Question: I'm stumped. I have a form that is dynamically populated from the results of a mysql query. Depending on how many rows are returned,
the procedure will add a div for each row, and populate each div with a questionaire. Initially each div is hidden, and for each div
there is a toggle button, and a description of the contents of that record in the mysql table.
Each div is dynamically assigned an id, such as "ACH" plus the index number of the record returned from the mysql query. In the example
I'm working with now, there are two divs, one is "ACH925" and the other "ACH926", and this is clearly evident in the debugger.
The problem is that the toggle button for the first div toggles both. No problem with the toggle button for div2; it only toggles
div2. Also, the toggle button for div1 has a reversible effect on div2. If both divs are not in the same visibility mode, the div1
toggle button will set div2 to hidden if div1 is set to display, or display when div1 is hidden.
I want each div to be independent and show or hide one or both.
some html code written in a php string, where $value is the index number returned from the query:
'''
$(document).ready(function() {
var rows=1;
for (i=0; i<=rows-1; i++) {
var table = document.getElementById("ACHTable'.$value.'");
var row = table.insertRow(-1);
var cell = row.insertCell(-1);
cell.width = "12%";
cell.innerHTML = "<button id="shwBtn'.$value.'" class="showBtn" type="button">Show / Hide</button>";
cell = row.insertCell(-1);
cell.width = "88%";
cell.style.fontSize="14px";
cell.innerHTML = "DisputeID: '.$value.';&nbsp;&nbsp;Dispute Date: '.$dd[$ctr].';&nbsp;&nbsp;Merchant: '.$mer[$ctr].'";
cell.innerHTML+= ";&nbsp&nbsp;Transaction Amount: $'.money_format('%i', ($amt[$ctr]/100)).'";
}
});
'''
and the following code where the toggles are executed:
'''
$(document).ready(function () {
var container = $("#ACH'.$value.'");
console.log(container.prop("id"));
$(".showBtn").click(function () {
container.toggle();
});
});
'''
and finally this from the console, where the divs are visibly evident:

Thoughts, anyone?
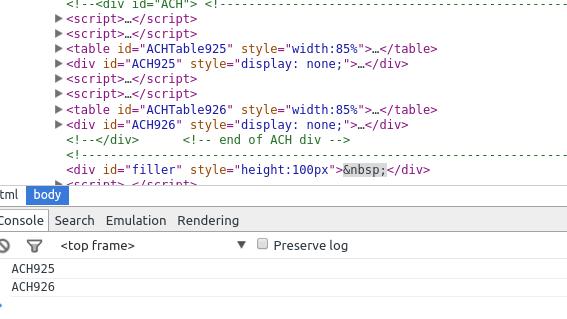
Answer: You are adding this handlers:
'''
$(".showBtn").click(function () {
container.toggle();
});
'''
to all existing elements with class declared as 'showBtn'. So at end any button will toggle all 'container' divs.
You may want to go with this:
'''
$("#shwBtn'.$value.'").click(function () {
container.toggle();
});
'''
but thats quite ugly. Better would be to set it properly in buttons' 'onclick'.
Easiest for now would be to get use of '$.data()' method, by adding to every button attribute of 'data-toggle="#ACH'.$value.'"' and afterward add a click handler to all buttons at once:
'''
$(document).ready(function () {
$(".showBtn").click(function () {
$($(this).data("toggle")).toggle();
});
});
'''
or something close to this.